Question: I have some buttons that, when clicked, slide down a module with some text input fields. I can't seem to interact with the content within these 'drawers'. on jsFiddle, I can't click on the input boxes, and I can't seem to interact with the (+) Product set. Thoughts?

<URL>
'''
$(".clause").click(function() {
var $this = $(this);
$(".clause").css("box-shadow", "none");
var tmp = $this.next("div.drawer");
if(tmp.is(":hidden")) {
tmp.slideDown('2s');
$this.css("box-shadow", "0px 3px 5px #AAA");
clicked = true;
}
else {
tmp.slideUp('2s');
clicked = false;
}
});
'''
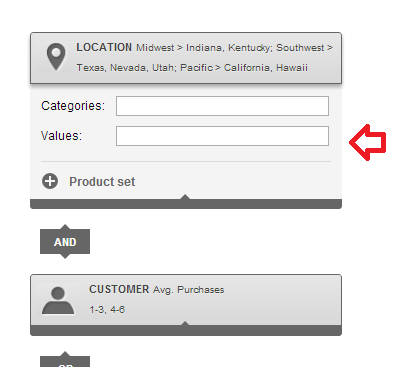
Answer: Because you are using 'z-index: -999;'
<URL>
Remove 'z-index' else use 'z-index: 1;' or just for demo I've used '999'
'''
.drawer {
width:300px;
padding:10px 6px 3px 6px;
position:relative;
margin-top:-3px;
background:#F4F4F4;
z-index:999;
display:none;
transition: display 2s ease;
font-size:12px;
font-family:Helvetica, sans-serif;
font-weight:light;
}
'''